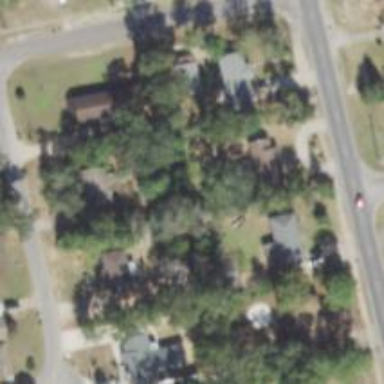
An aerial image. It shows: This residential area consists of single-family homes.